The plot is a Hilbert-envelope spectrum of a rotating bearing's acceleration signal, annotated with the bearing's characteristic defect frequencies. Classify the bearing condition as one of: normal, inner_race, outer_race, ball.
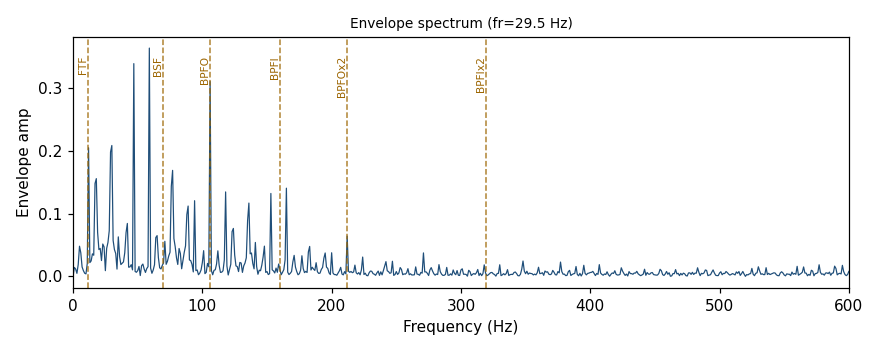
Answer: outer_race